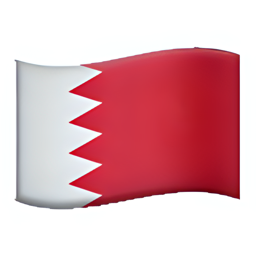
Name: flag for bahrain
Emoji: 🇧🇭
Group: Flags
Sub-group: country-flag